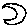
Label: moon